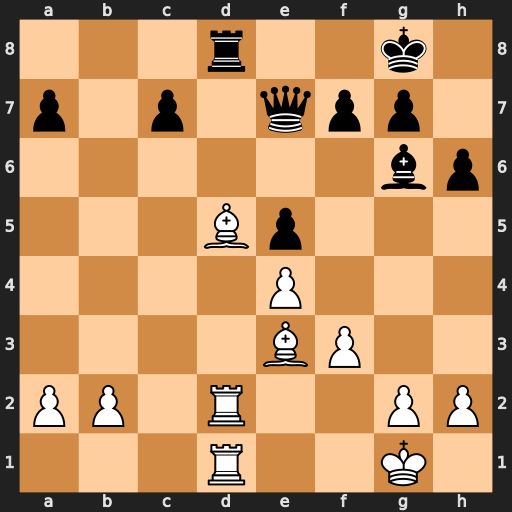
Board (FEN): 3r2k1/p1p1qpp1/6bp/3Bp3/4P3/4BP2/PP1R2PP/3R2K1
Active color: w
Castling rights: -
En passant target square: -
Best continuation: Bxf7+ Bxf7 Rxd8+